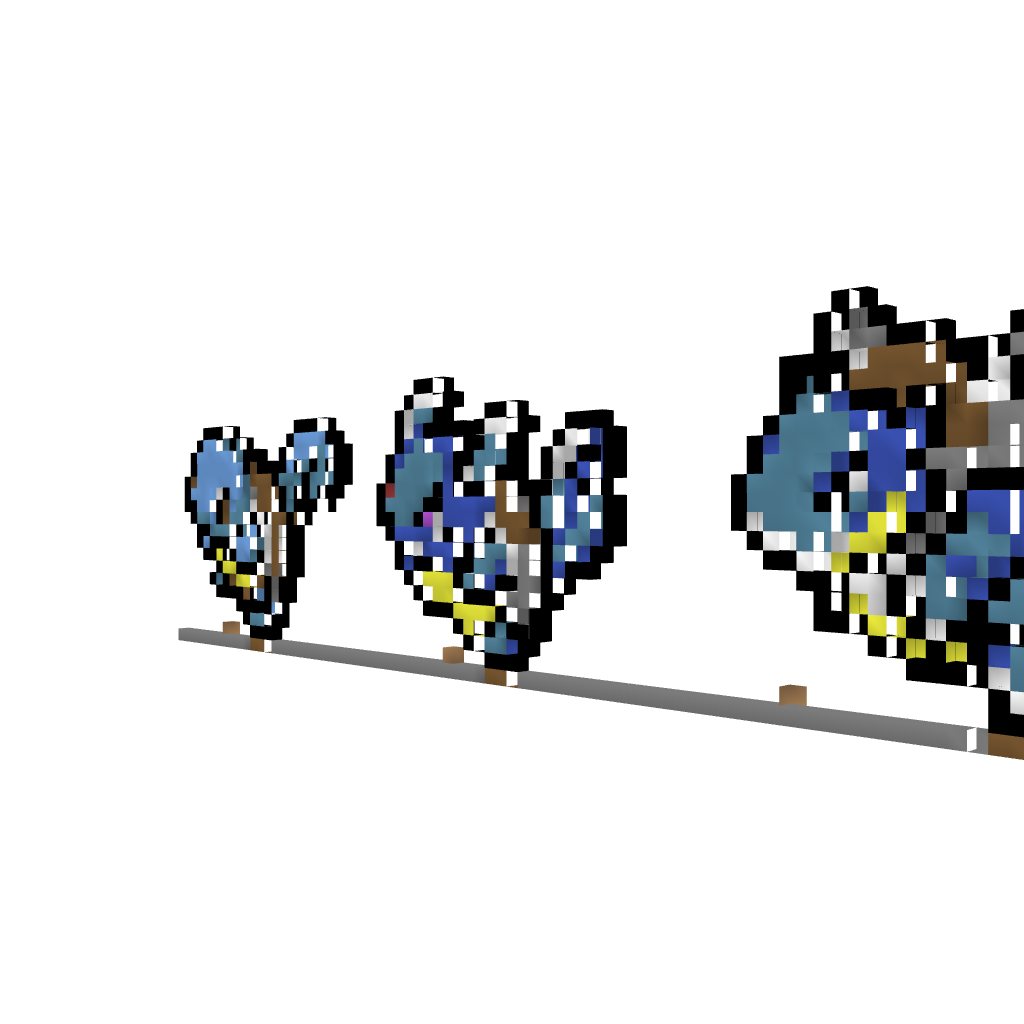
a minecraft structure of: Squirtle Wartortle and Blastoise Pixel Art bad low quality